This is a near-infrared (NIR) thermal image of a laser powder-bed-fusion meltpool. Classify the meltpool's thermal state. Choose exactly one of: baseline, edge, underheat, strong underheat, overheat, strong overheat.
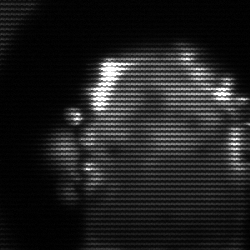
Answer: baseline